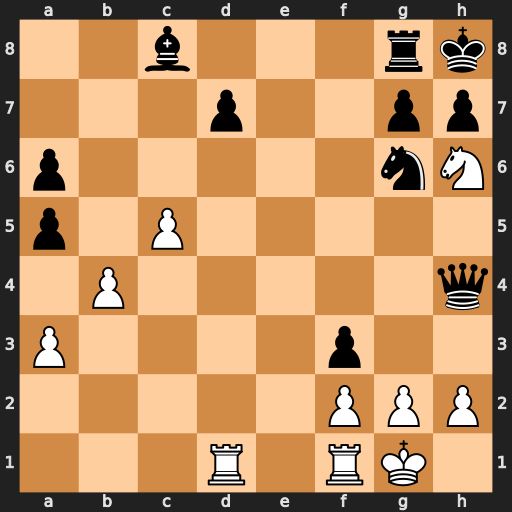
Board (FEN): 2b3rk/3p2pp/p5nN/p1P5/1P5q/P4p2/5PPP/3R1RK1
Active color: w
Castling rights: -
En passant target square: -
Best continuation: Nf7#